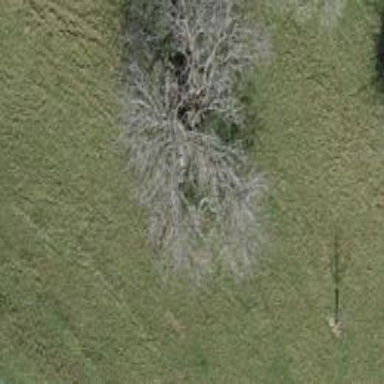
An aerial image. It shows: Single tag "natural: tree."